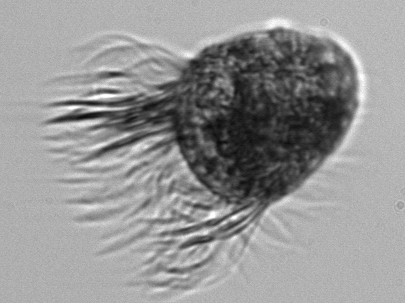
Label: Pelagostrobilidium